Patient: sex M, age 33
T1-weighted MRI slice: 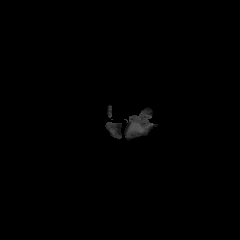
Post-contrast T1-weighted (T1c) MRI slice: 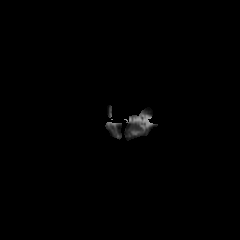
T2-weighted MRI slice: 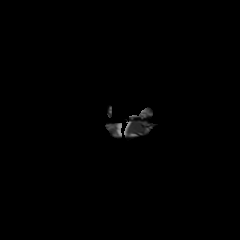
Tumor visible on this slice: no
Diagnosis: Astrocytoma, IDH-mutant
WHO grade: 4